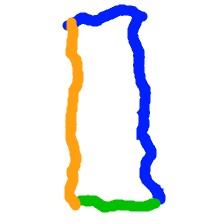
Shape: rectangle